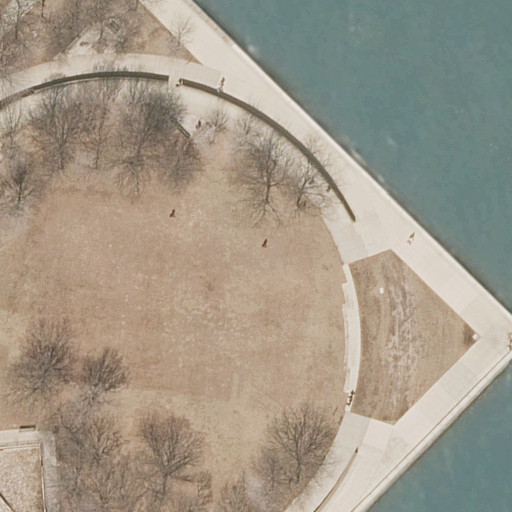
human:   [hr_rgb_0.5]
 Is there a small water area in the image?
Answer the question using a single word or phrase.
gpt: no

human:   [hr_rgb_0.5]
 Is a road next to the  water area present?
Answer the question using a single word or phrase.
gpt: yes

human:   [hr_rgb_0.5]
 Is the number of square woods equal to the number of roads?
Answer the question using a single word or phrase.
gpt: no

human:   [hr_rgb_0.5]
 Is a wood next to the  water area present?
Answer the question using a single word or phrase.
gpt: yes

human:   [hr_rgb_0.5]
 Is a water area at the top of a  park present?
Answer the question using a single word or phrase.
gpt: yes

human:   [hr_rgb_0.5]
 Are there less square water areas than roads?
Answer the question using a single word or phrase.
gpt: yes

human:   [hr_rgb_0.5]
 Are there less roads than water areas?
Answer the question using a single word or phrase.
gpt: no

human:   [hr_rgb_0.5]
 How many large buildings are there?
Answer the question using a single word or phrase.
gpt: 0

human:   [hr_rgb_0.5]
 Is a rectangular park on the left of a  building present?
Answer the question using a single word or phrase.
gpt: no

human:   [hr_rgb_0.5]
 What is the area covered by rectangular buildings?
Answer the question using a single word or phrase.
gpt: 0m2

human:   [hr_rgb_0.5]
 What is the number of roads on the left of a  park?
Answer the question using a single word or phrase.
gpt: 3

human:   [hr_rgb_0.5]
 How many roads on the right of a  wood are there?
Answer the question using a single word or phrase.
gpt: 3

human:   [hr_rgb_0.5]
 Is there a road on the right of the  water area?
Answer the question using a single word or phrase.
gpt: no

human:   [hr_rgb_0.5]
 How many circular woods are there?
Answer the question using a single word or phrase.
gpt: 0

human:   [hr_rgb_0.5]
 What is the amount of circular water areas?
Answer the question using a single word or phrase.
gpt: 0

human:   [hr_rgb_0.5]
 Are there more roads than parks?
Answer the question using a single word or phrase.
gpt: yes

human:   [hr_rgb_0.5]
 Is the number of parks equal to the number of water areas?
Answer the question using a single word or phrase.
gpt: no

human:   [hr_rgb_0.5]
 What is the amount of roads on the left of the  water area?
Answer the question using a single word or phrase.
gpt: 4

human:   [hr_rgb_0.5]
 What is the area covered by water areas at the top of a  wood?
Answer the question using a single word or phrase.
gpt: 0m2

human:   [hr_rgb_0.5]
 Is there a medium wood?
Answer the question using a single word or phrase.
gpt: yes

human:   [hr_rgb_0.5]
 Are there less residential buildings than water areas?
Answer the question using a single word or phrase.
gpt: yes

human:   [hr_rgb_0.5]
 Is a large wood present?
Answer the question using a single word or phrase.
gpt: no

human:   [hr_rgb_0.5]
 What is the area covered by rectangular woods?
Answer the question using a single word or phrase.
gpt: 1m2

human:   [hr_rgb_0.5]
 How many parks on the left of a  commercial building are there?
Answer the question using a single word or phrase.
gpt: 0

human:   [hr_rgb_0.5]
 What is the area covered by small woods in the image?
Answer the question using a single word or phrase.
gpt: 1m2

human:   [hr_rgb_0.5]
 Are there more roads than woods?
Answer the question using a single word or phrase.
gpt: yes

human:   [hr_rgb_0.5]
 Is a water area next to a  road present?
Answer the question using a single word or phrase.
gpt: yes

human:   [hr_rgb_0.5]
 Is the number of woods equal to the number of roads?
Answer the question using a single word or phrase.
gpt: no

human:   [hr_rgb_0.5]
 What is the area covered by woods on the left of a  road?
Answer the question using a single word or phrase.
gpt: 276m2

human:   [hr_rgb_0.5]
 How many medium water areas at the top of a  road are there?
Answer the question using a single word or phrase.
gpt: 0

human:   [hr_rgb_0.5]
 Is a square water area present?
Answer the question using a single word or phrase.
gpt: no

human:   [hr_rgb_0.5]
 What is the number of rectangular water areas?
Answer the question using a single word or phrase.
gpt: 0

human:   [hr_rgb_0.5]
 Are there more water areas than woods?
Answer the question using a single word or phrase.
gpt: no

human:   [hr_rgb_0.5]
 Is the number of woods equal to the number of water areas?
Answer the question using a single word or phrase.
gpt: no

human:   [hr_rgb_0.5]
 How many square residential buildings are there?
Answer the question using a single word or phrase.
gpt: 0

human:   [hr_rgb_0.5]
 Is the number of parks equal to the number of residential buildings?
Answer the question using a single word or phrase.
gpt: no